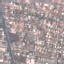
Land use / land cover: Residential